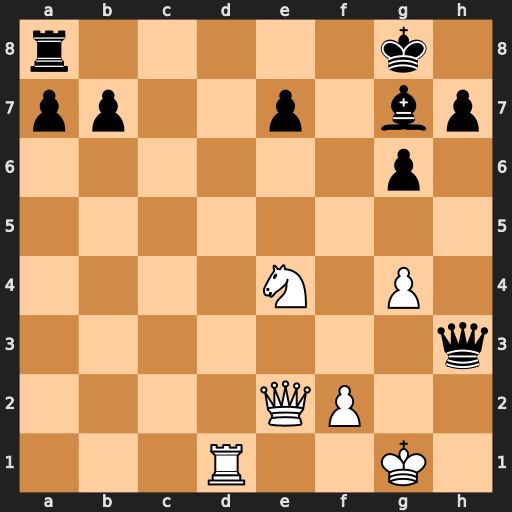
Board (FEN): r5k1/pp2p1bp/6p1/8/4N1P1/7q/4QP2/3R2K1
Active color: w
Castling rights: -
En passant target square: -
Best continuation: Qc4+ Kh8 Ng5 Qxg4+ Qxg4